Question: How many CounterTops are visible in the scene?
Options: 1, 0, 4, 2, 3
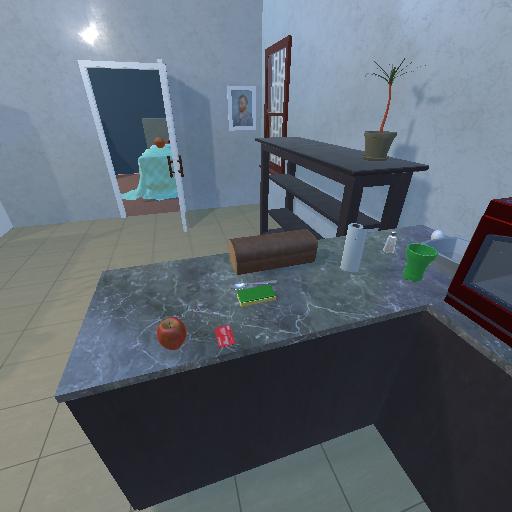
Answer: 1